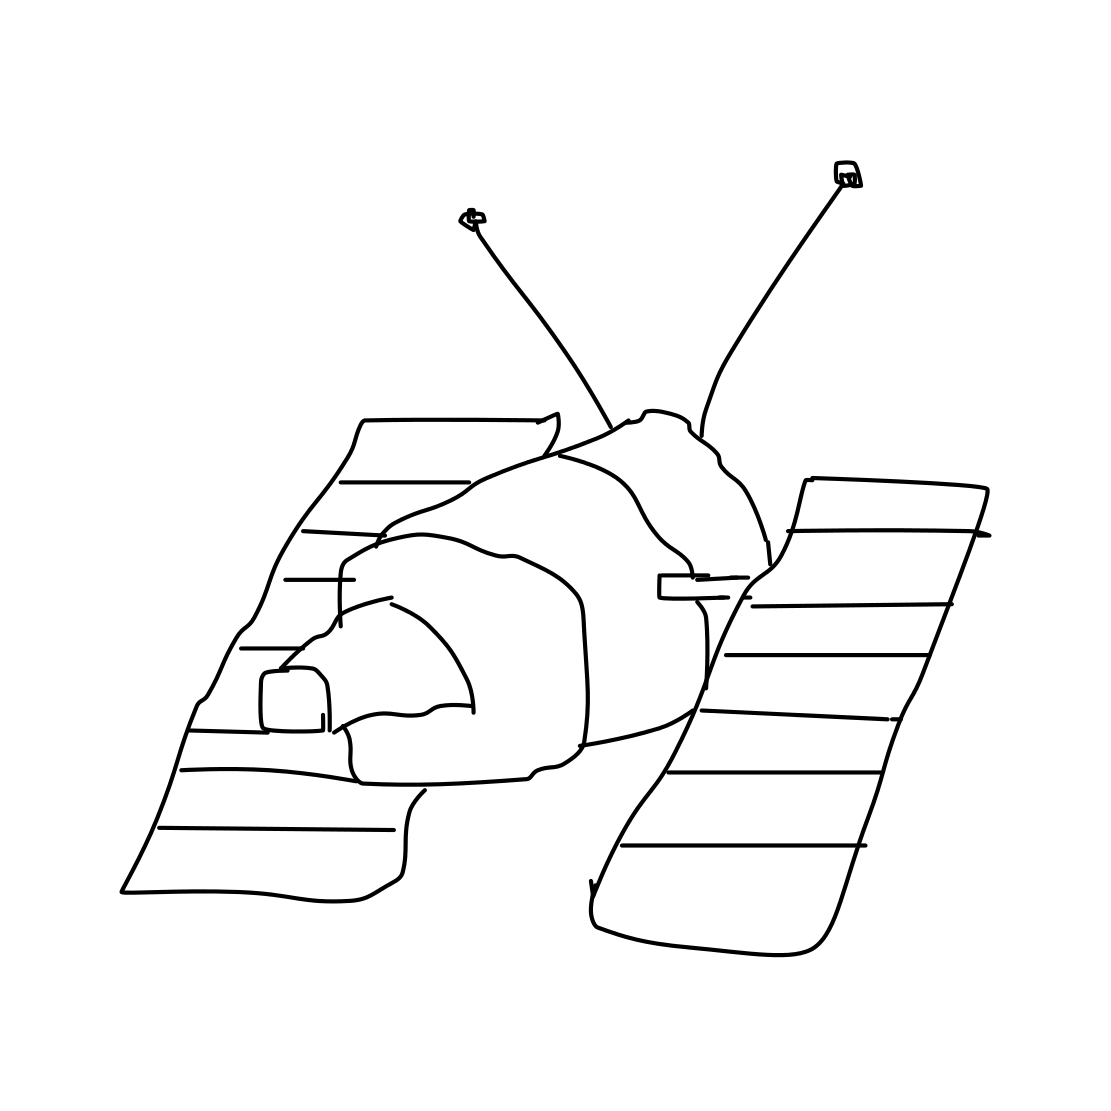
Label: satellite